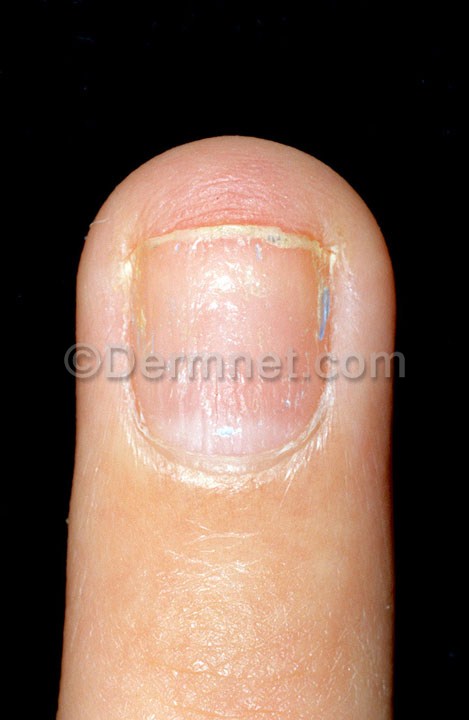
Disease: Nail Fungus and other Nail Disease